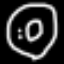
Label: donut